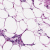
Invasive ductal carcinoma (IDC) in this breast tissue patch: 0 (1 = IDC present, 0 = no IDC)